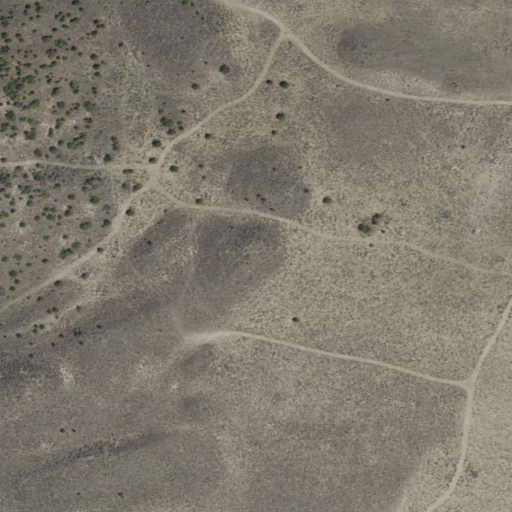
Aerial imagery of mountain in Idaho named Cedar Butte containing shrub and grassland